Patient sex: M
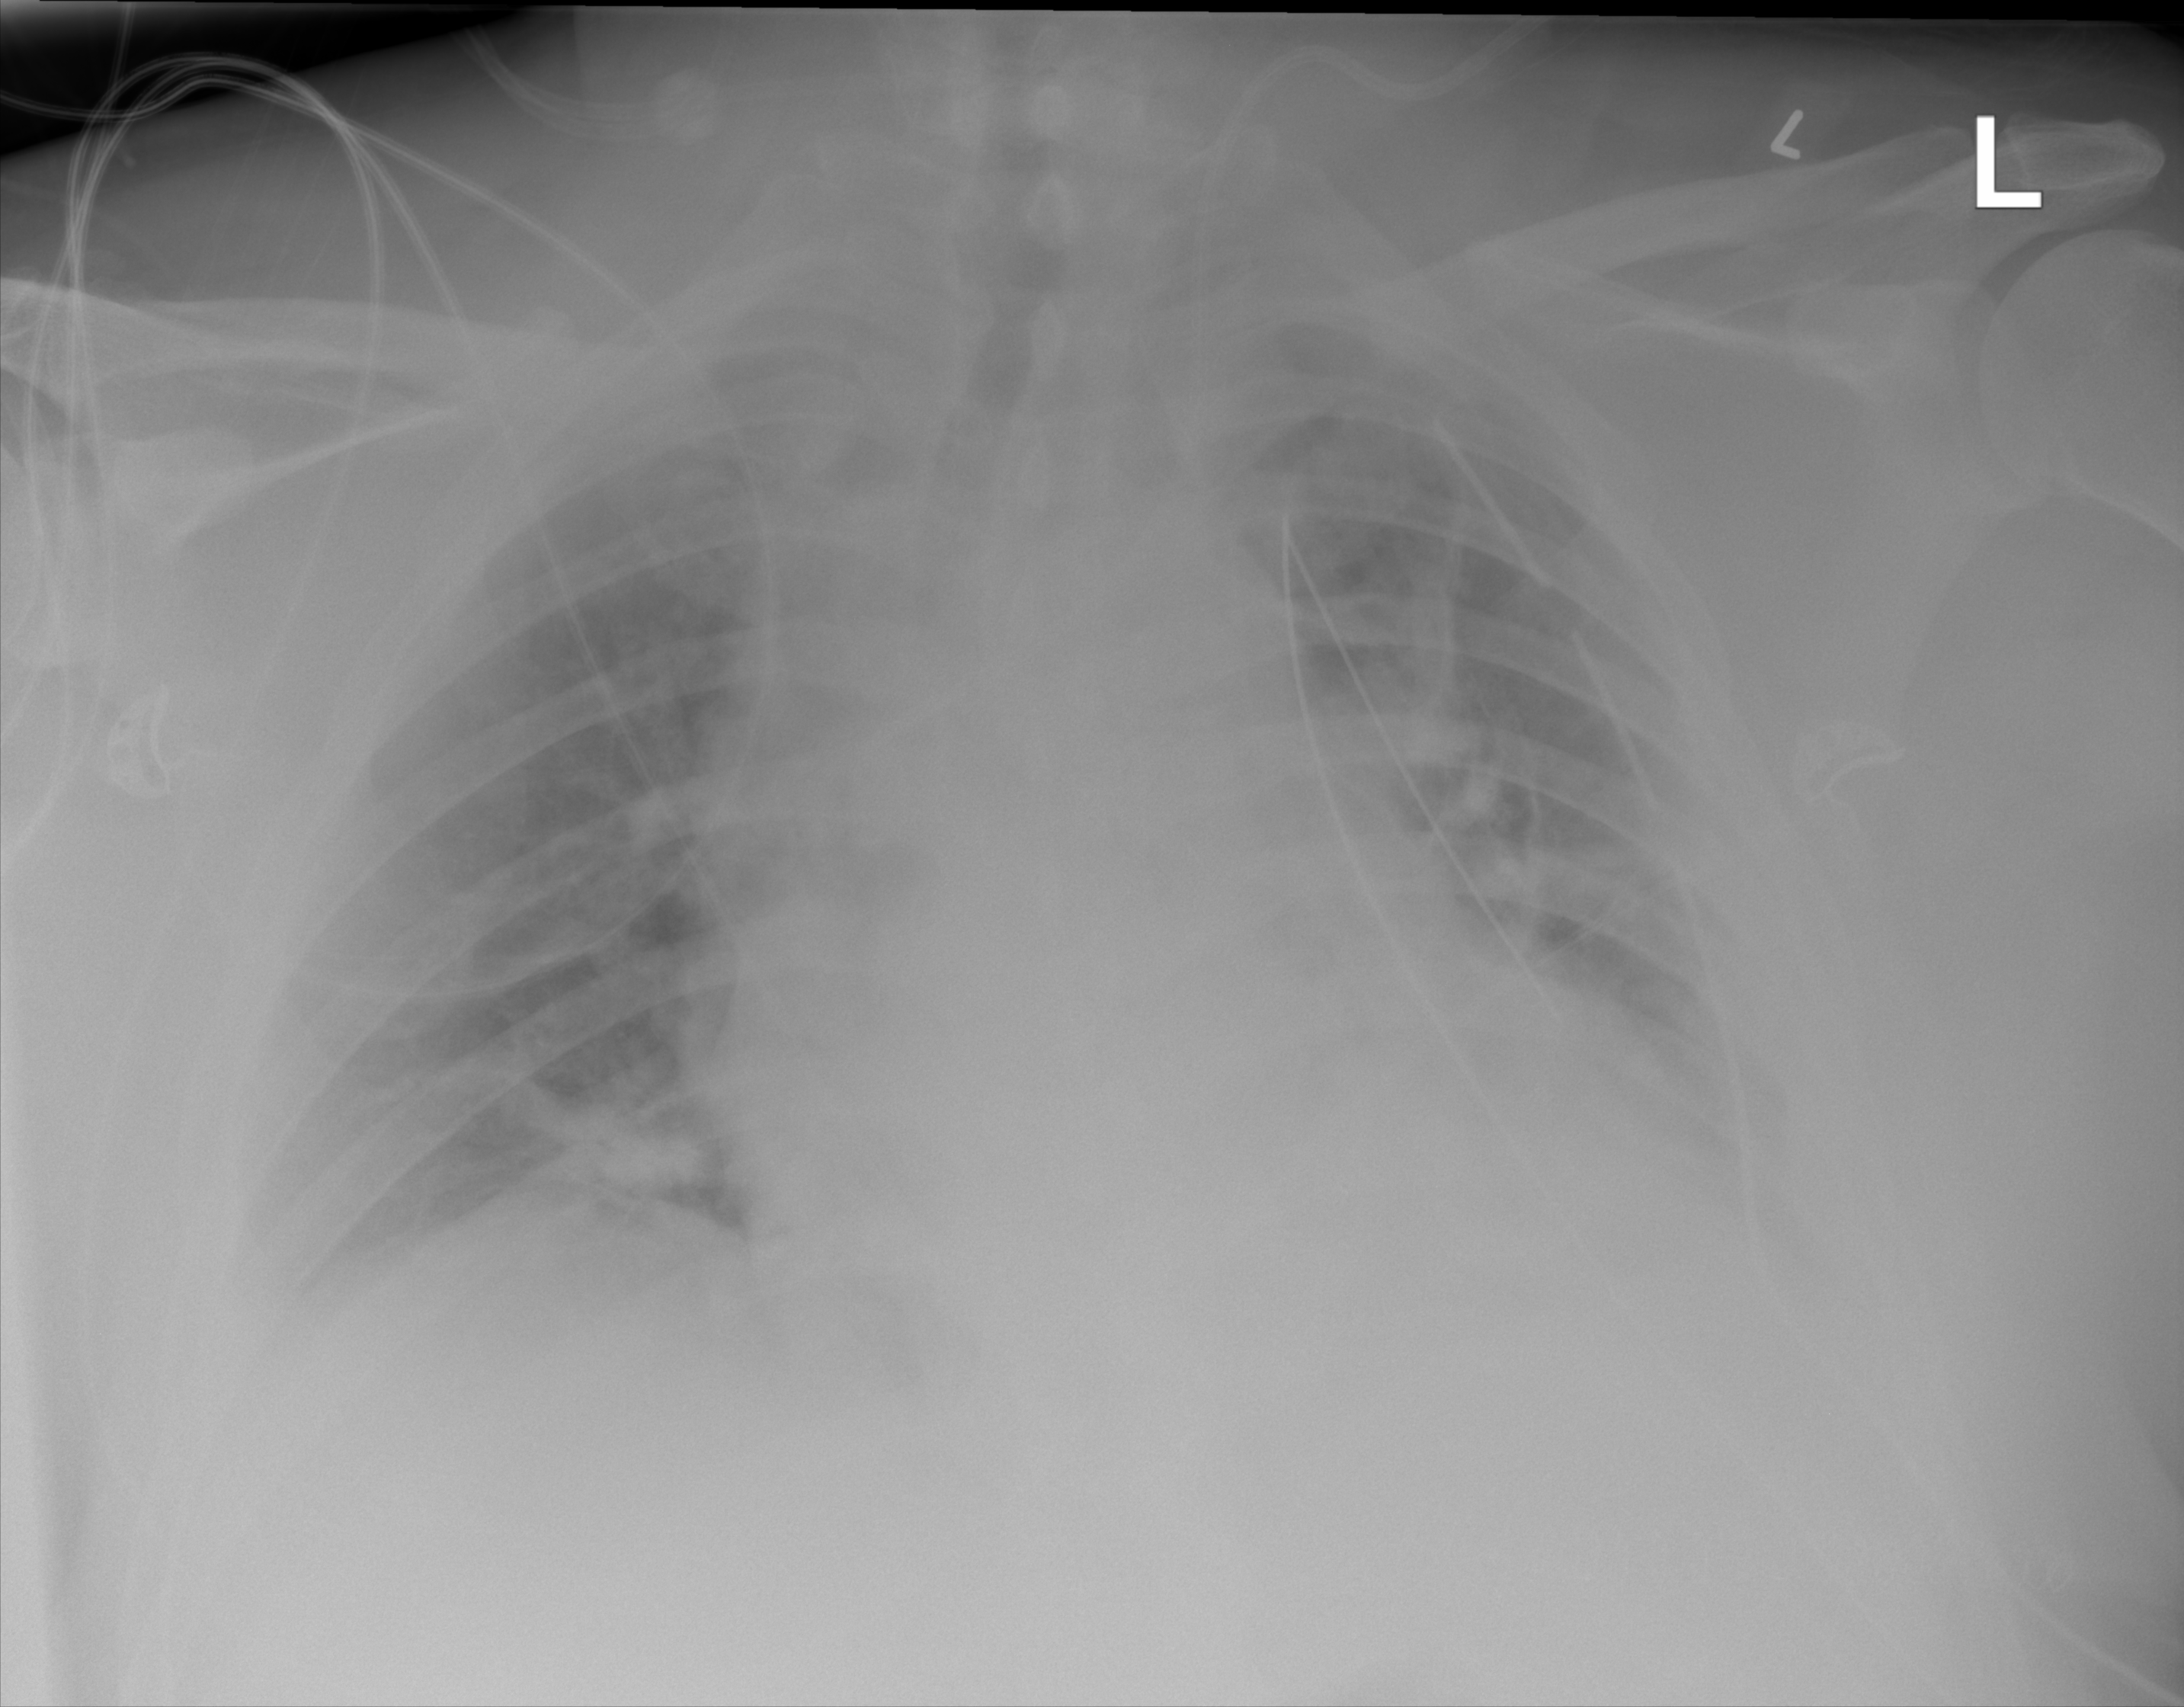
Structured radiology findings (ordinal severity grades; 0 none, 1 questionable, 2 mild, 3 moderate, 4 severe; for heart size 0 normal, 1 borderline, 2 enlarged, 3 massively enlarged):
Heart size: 2
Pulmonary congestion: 1
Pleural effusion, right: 0
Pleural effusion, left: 1
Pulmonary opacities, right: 0
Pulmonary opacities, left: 1
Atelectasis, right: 2
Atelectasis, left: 2